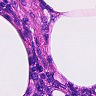
Metastatic tissue present: no